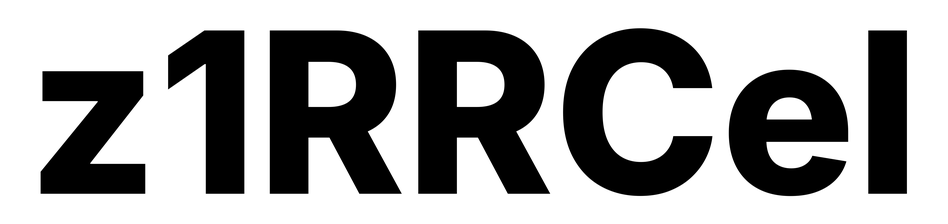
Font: Inter_ExtraBold